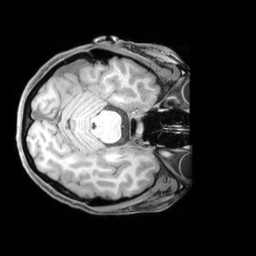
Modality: T1w
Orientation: axial
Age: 40
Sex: female
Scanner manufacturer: siemens
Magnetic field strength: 3 T
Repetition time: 1.97 s
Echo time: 0.00206 s